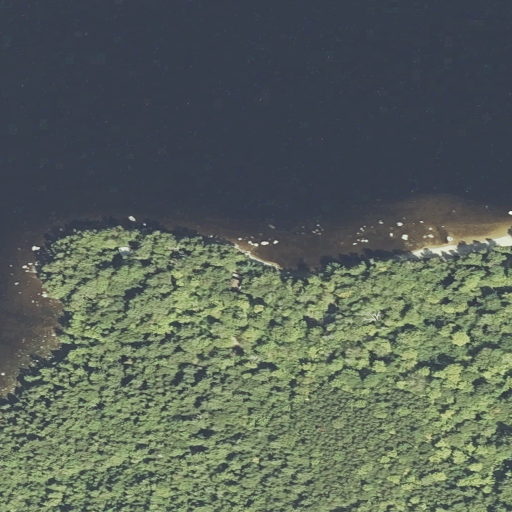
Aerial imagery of cape in Maine named Nason Point containing open water, evergreen forest, mixed forest, unknown, deciduous forest, and grassland